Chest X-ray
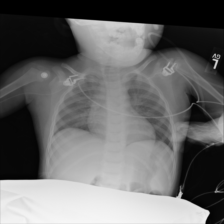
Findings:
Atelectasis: negative
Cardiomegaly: negative
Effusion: negative
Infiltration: negative
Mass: negative
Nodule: negative
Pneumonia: negative
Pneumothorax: negative
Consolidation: negative
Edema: negative
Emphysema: negative
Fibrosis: negative
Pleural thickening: negative
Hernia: negative